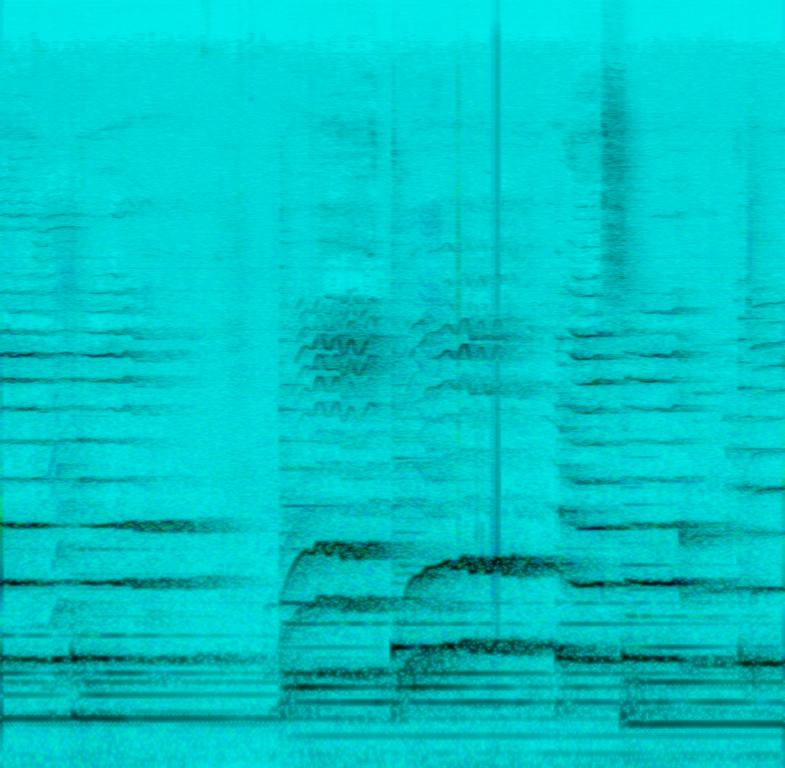
A female vocalist sings this beautiful melody in soprano . The tempo is slow with a harp accompaniment. The song is mellow, soothing, sentimental,calming, ethereal, and dulcet.